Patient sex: F
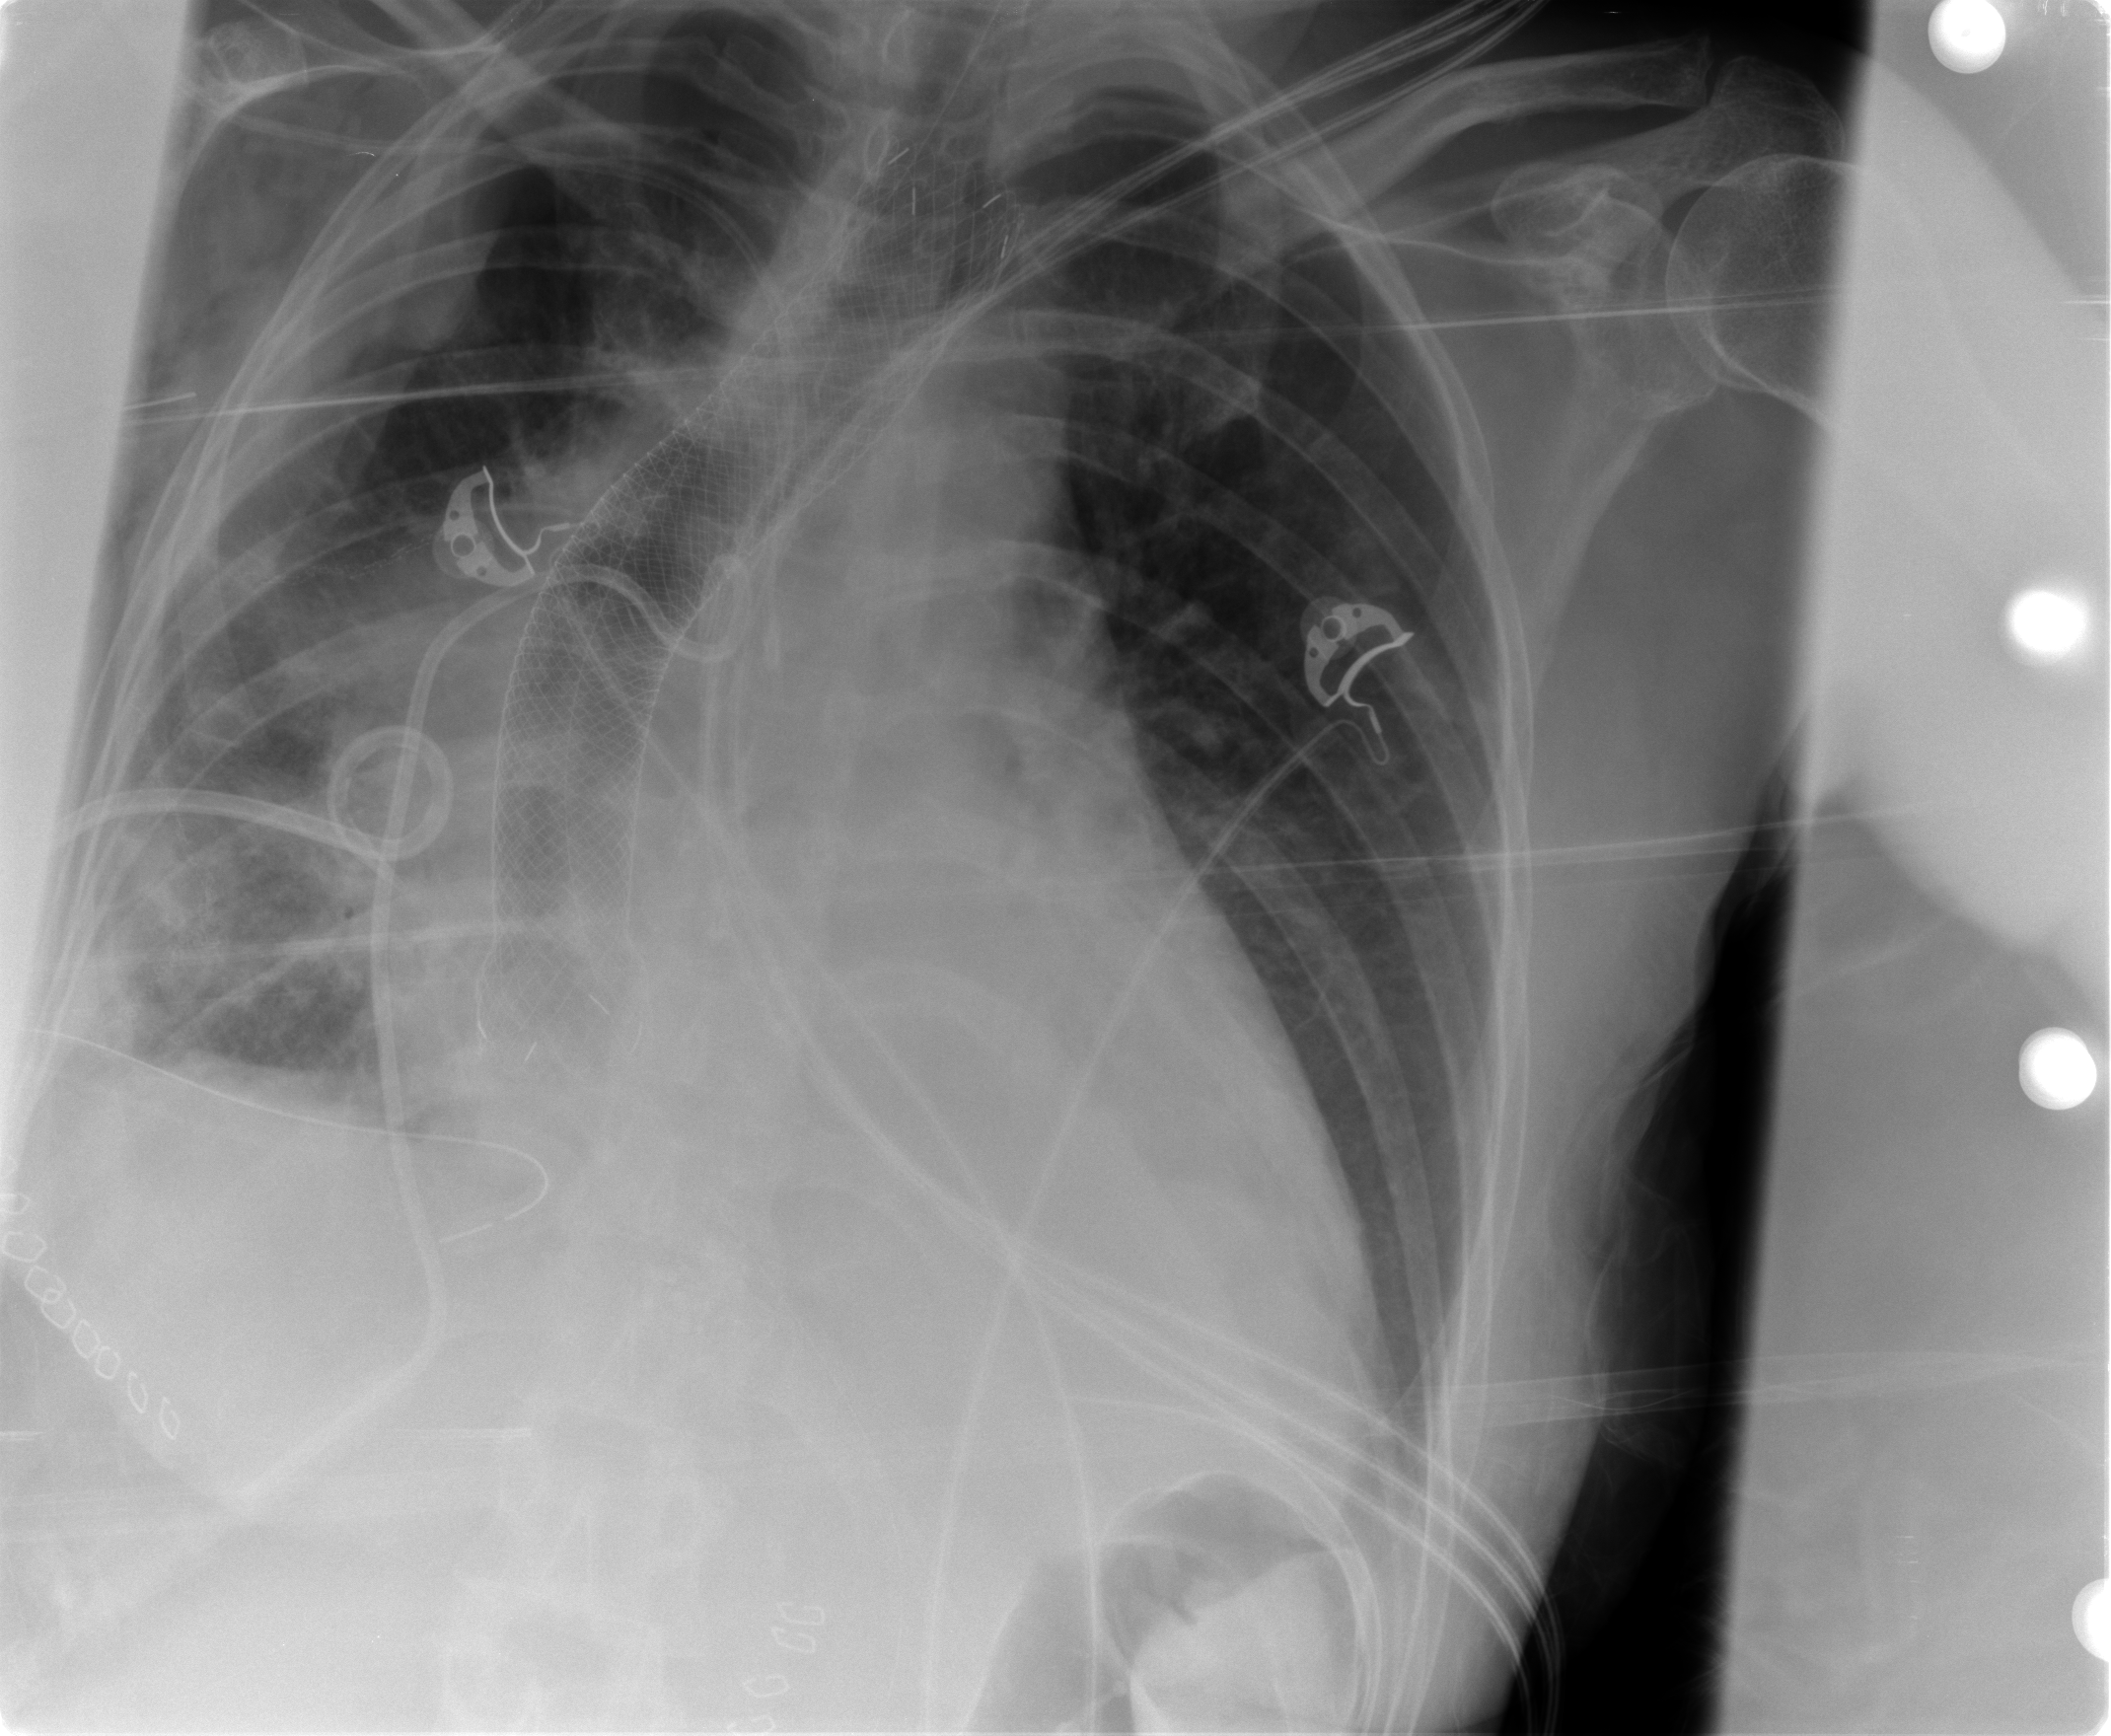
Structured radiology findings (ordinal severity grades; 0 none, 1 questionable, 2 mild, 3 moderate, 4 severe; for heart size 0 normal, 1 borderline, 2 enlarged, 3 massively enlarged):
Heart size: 2
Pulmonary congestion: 0
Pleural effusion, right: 2
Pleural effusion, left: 0
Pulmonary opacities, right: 2
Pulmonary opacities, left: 0
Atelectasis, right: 3
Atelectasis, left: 0